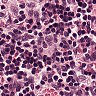
Metastatic tissue present: no